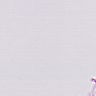
Metastatic tissue present: no